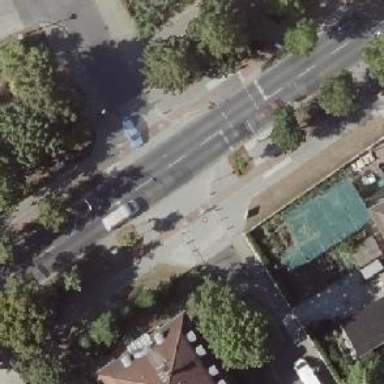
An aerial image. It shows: Unmarked road crossing.